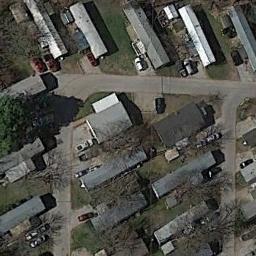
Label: mobile_home_park